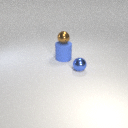
small brown metal sphere above large blue rubber cylinder